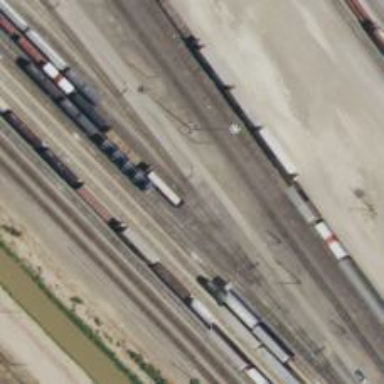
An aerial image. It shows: Railway yard.